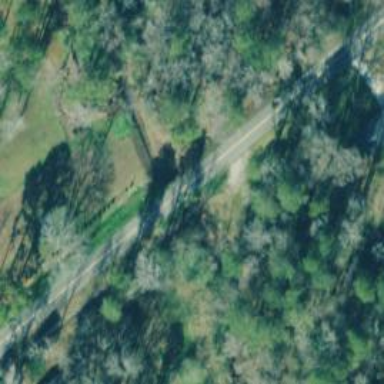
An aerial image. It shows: Secondary road that goes over stream.